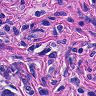
Metastatic tissue present: yes